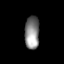
Tissue: lung
Cell type: Fibroblasts
Senescence score: 0.5634
Nuclear area (px): 472
Mean DAPI intensity: 135.028